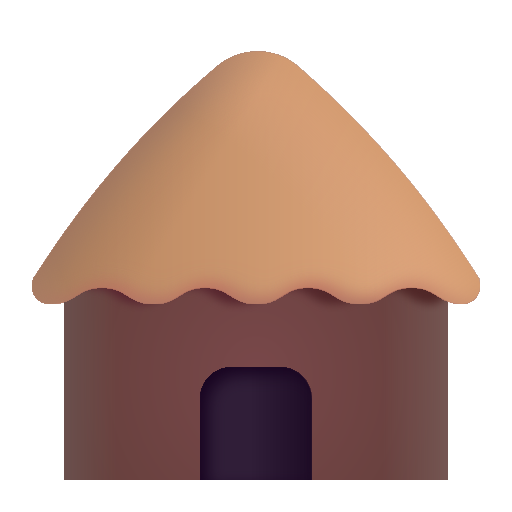
hut color